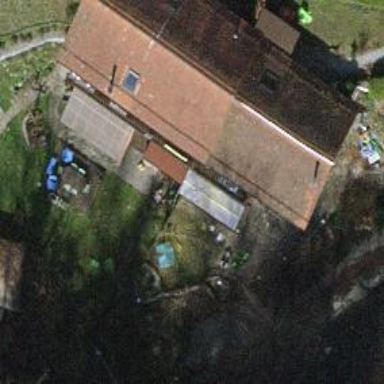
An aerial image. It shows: Detached building with gabled roof.